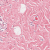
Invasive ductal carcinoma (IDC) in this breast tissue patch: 0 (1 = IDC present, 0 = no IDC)